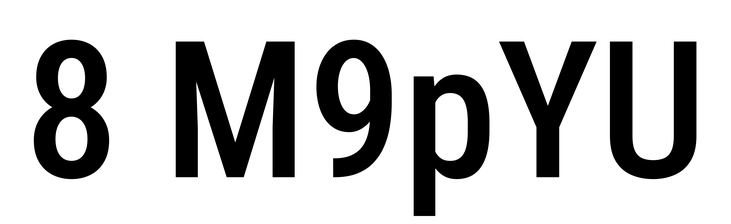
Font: Roboto_Condensed_Medium